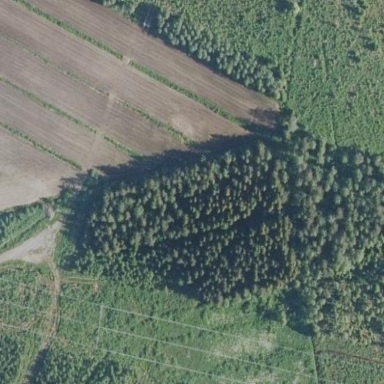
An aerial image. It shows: Woodland consisting mainly of needle-leaved trees.